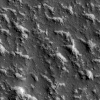
Atmospheric dust classification: not_dusty